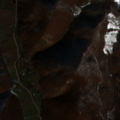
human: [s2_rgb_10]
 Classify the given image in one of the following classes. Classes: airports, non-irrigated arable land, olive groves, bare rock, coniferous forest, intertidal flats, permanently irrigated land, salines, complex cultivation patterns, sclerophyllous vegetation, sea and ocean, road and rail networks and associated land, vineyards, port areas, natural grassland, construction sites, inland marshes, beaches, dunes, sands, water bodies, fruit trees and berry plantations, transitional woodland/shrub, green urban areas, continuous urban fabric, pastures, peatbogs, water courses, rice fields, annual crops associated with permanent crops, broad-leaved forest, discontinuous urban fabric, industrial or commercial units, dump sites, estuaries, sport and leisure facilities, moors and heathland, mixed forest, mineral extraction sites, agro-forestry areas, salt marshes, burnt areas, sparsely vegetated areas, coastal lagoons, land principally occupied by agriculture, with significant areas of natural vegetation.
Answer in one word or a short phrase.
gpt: complex cultivation patterns, broad-leaved forest, transitional woodland/shrub